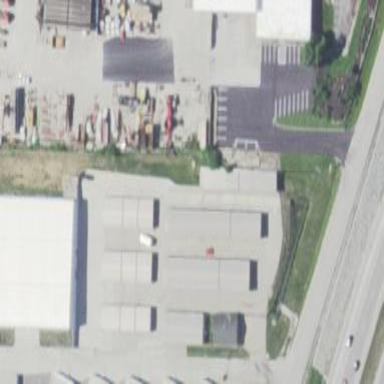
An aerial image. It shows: Storage rental shop.